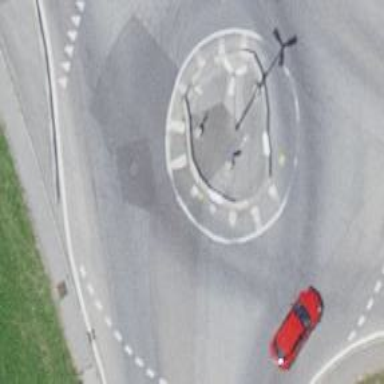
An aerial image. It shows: Asphalt road that is secondary route leading to roundabout.